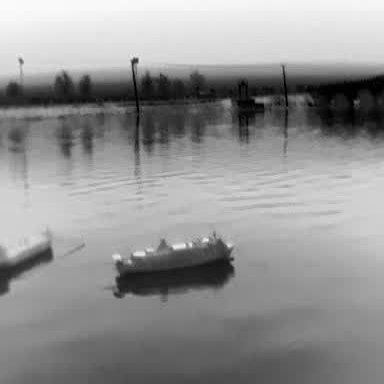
There are two objects shown in the infrared image, including a container_ship, and a liner.